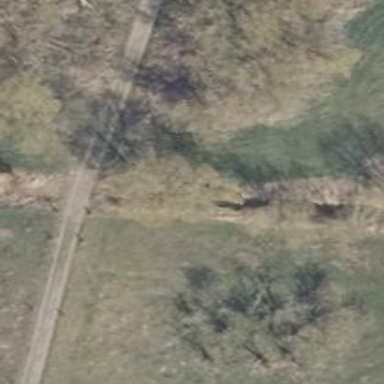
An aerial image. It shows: Culvert tunnel.